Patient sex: M
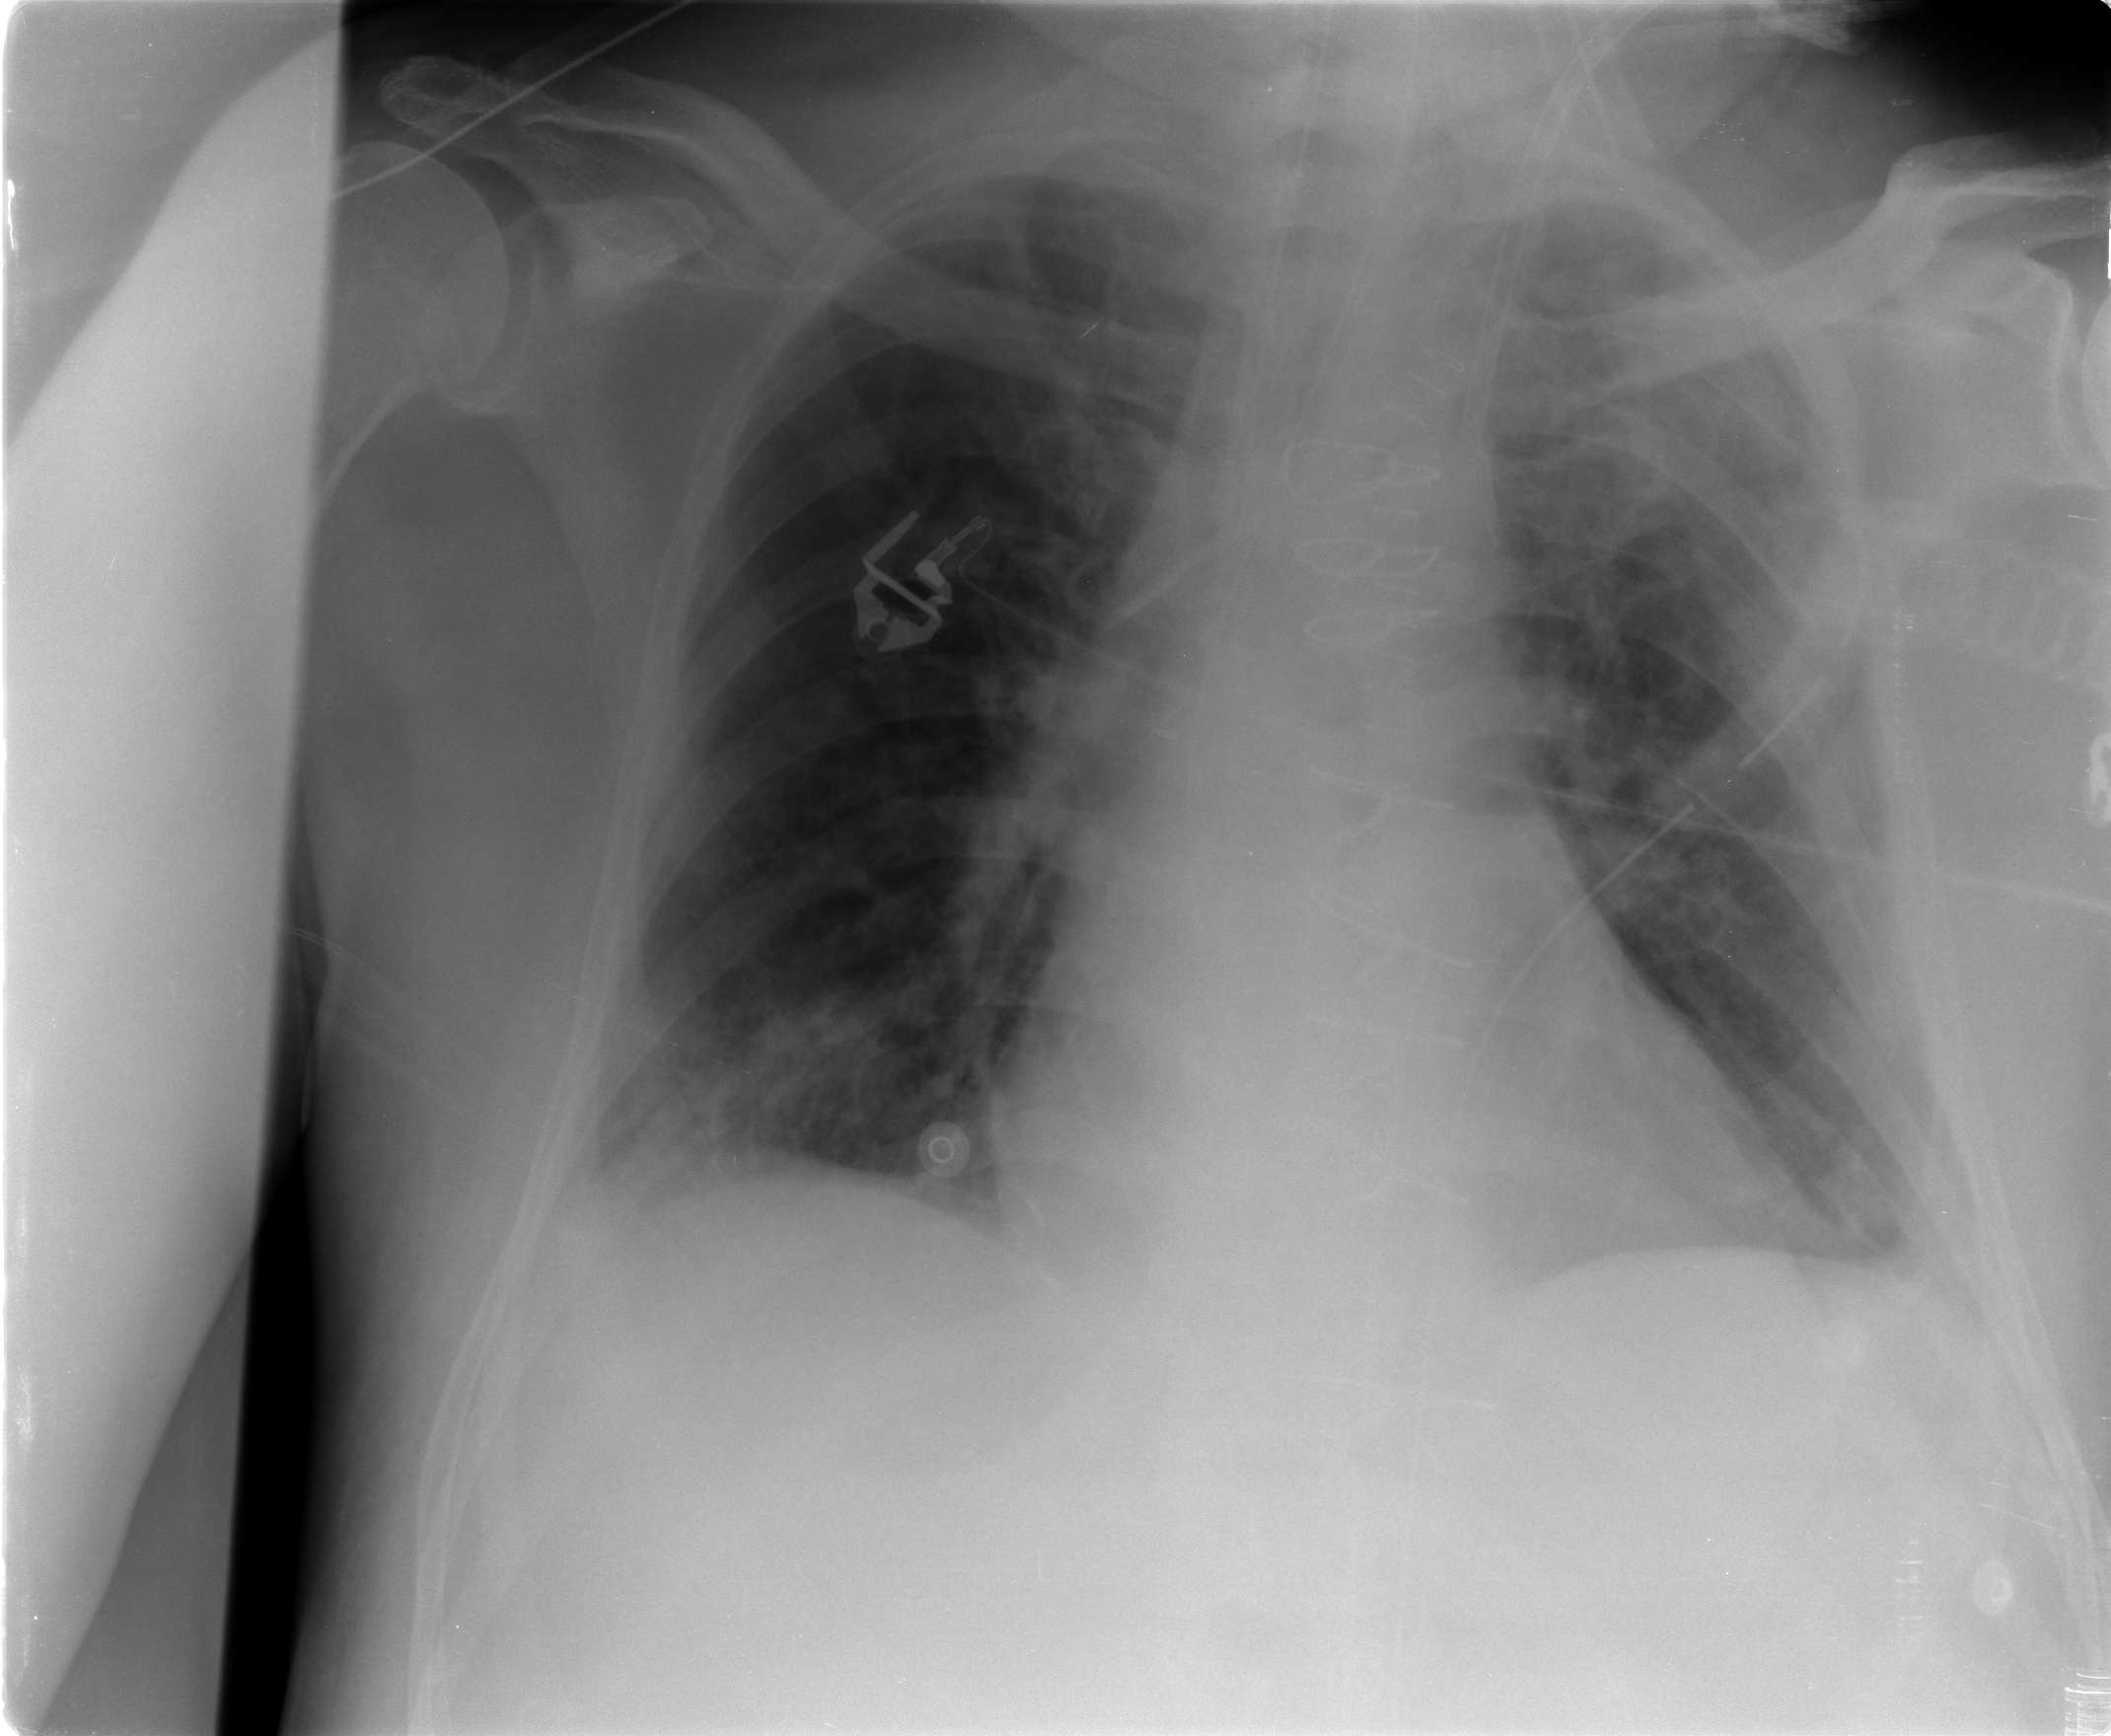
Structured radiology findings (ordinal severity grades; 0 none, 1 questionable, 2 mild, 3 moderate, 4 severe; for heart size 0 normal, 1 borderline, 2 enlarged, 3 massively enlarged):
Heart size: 0
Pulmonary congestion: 2
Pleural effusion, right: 1
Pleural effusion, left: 1
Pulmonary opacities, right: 0
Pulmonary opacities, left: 0
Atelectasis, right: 2
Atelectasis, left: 2